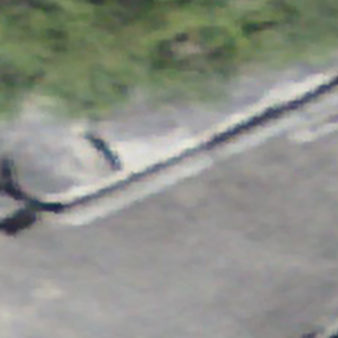
Label: other